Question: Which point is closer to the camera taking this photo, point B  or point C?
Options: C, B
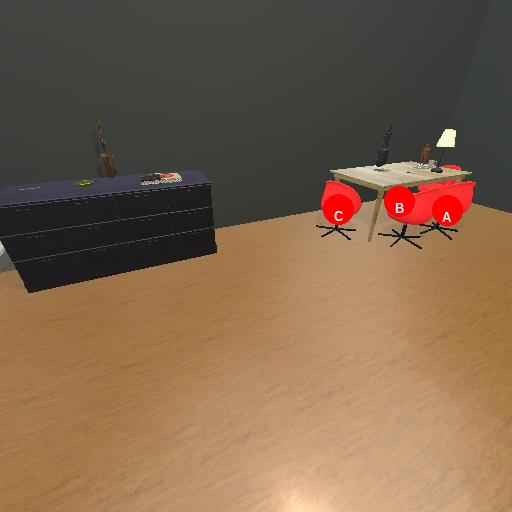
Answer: C